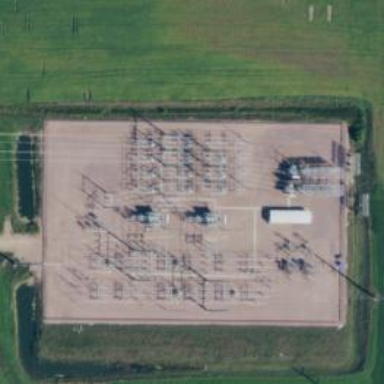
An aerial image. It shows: Switch used for power control.